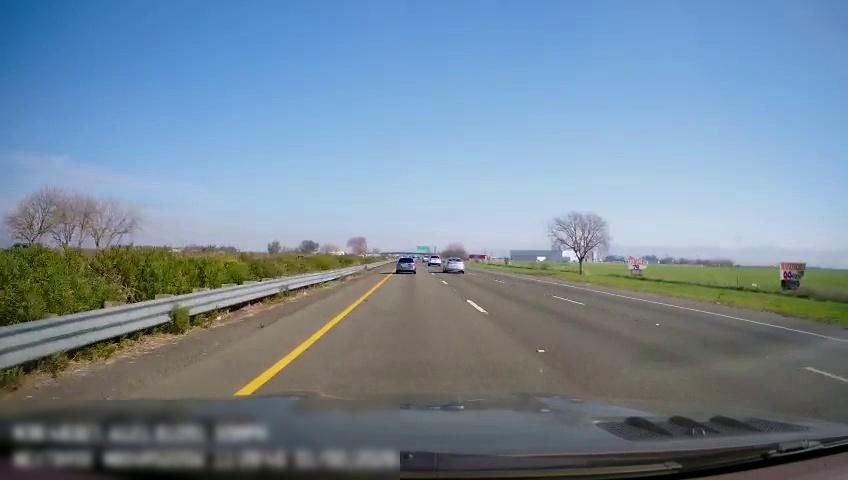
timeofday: Day
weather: Sunny
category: Drivable Space
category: Vehicles | SUV
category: Vehicles | SUV
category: Vehicles | SUV
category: Lanes | Current Lane
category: Lanes | Current Lane
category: Lanes | Alternate Lane
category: Lanes | Alternate Lane